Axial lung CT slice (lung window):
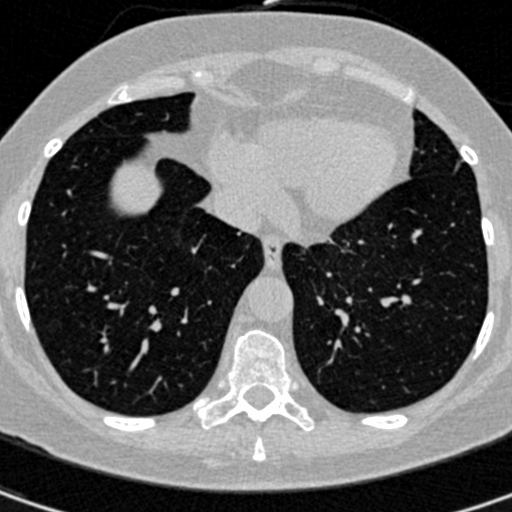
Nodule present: no